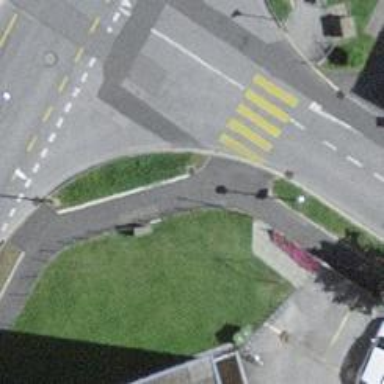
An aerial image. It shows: Zebra crossing on the road.